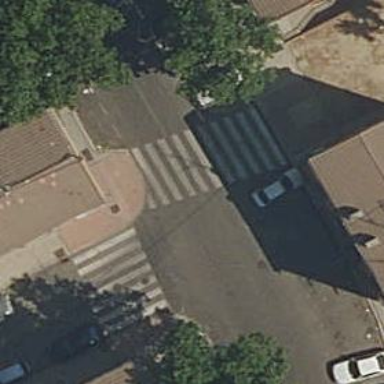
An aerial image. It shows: Uncontrolled road crossing.